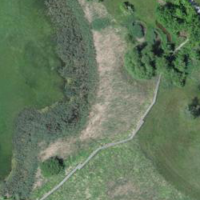
EUNIS habitat code: 25
Species observed at this site:
Phragmites australis
Podiceps cristatus
Aeshna mixta